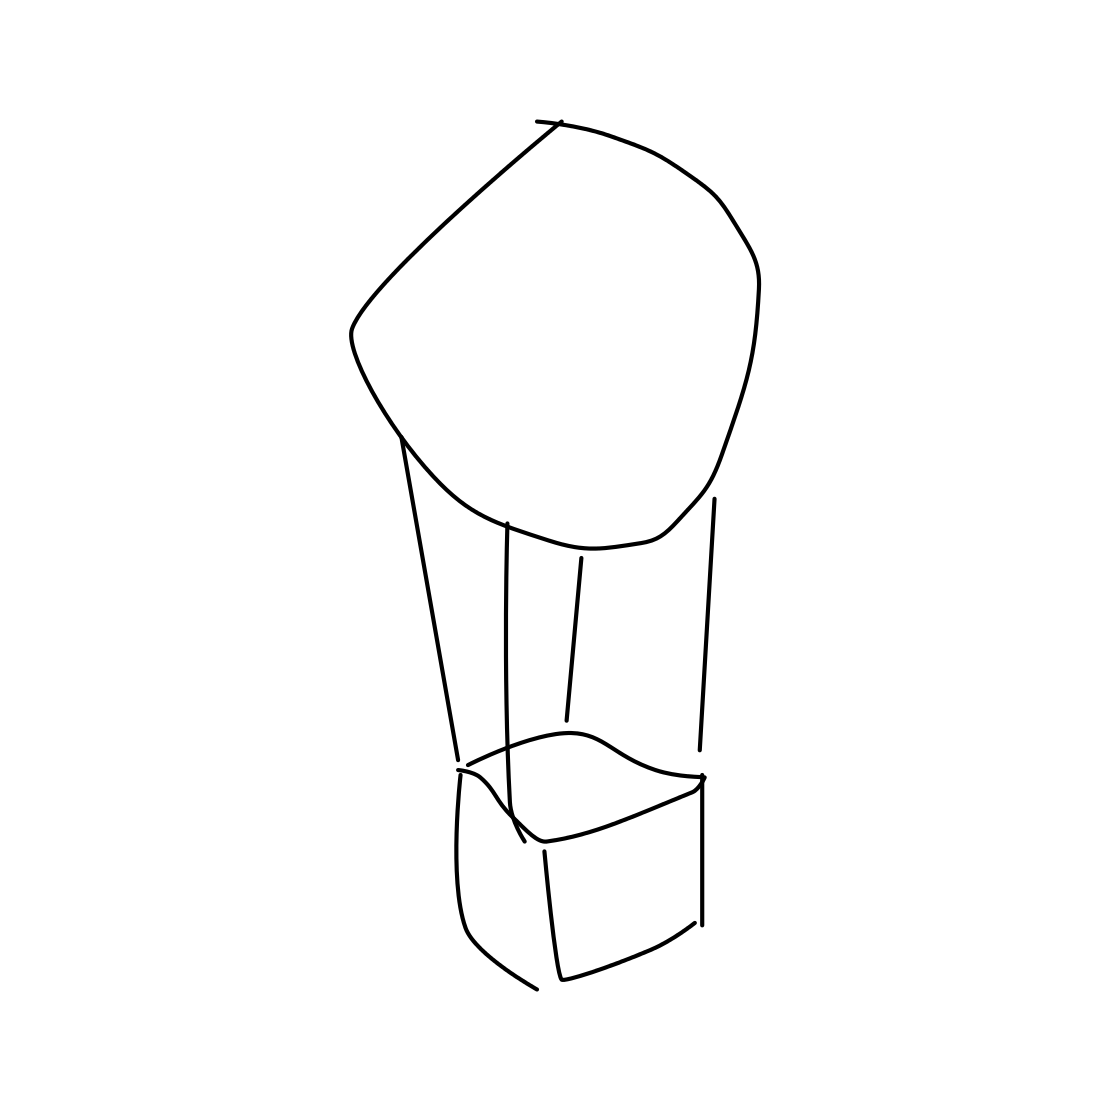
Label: hot air balloon